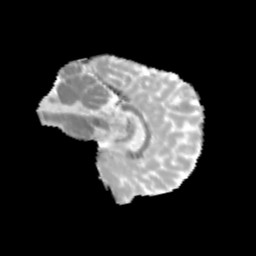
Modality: MD
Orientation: sagittal
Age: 11
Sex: male
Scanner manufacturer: siemens
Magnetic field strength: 3 T
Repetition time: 3.8 s
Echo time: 0.07 s